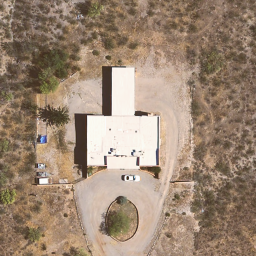
Label: residential